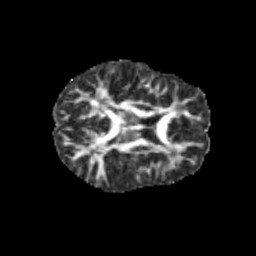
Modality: FA
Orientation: axial
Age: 10
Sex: male
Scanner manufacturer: siemens
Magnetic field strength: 3 T
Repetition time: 3.8 s
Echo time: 0.07 s